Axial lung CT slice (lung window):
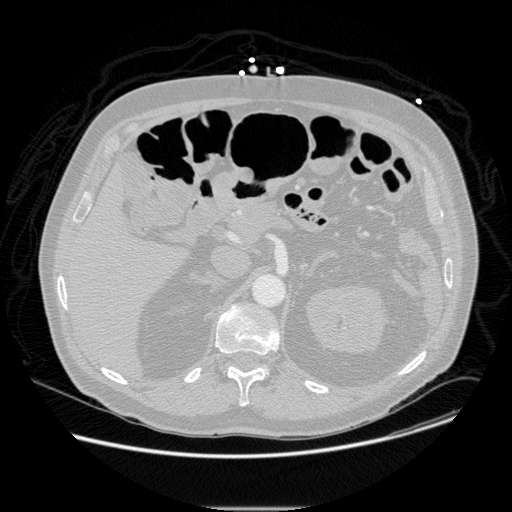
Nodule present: no